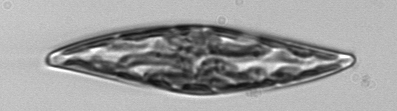
Label: Pleurosigma